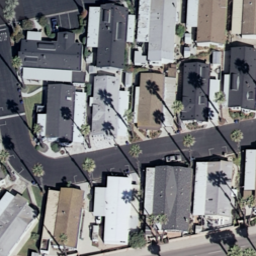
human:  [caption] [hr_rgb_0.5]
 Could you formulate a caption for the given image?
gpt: Many mobile homes arranged in lines in the mobile home park and some roads go through this area .

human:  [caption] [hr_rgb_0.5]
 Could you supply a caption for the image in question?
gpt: Many mobile homes are closed to each other in the mobile home park .

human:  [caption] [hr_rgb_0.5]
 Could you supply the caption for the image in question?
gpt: Many mobile homes arranged in lines in the mobile home park .

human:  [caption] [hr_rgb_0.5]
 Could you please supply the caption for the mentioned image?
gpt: Lots of mobile homes with plants surrounded in the mobile home park .

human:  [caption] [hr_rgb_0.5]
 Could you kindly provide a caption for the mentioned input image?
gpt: Lots of mobile homes are closed to each other and some roads go through this area .